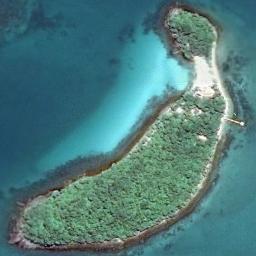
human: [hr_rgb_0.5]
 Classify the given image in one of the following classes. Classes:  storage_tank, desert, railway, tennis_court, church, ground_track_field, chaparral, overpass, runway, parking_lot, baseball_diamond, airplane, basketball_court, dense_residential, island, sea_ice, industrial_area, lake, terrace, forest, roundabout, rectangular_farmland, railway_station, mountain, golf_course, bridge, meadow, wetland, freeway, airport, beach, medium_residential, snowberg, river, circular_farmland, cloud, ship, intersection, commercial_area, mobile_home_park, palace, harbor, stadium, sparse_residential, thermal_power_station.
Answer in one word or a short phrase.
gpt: island